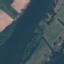
Land use / land cover class: River